七年级 · 画法几何学
画一个钝角 $\angle A O B$, 然后以 $O$ 为顶点, 以 $O A$ 为一边, 在角的内部画一条射线 $O C$, 使 $\angle A O C=$ $90^{\circ}$, 则下列图形中, 正确的是 $(\quad)$
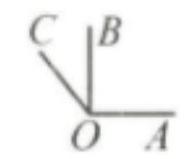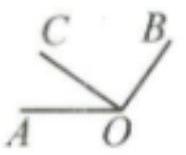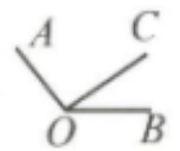
A.

B.

C.

D.

答案: D